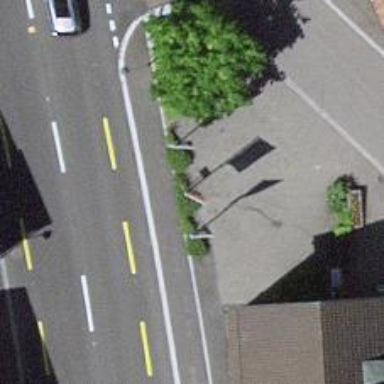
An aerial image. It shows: Flagpole which is man-made.